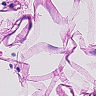
Metastatic tissue present: no